Field crop: maize
Growth stage: 2
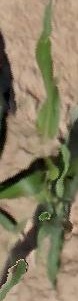
Species: maize